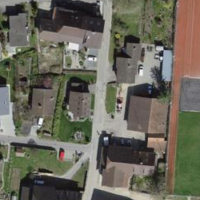
EUNIS habitat code: 54
Species observed at this site:
Ilex aquifolium